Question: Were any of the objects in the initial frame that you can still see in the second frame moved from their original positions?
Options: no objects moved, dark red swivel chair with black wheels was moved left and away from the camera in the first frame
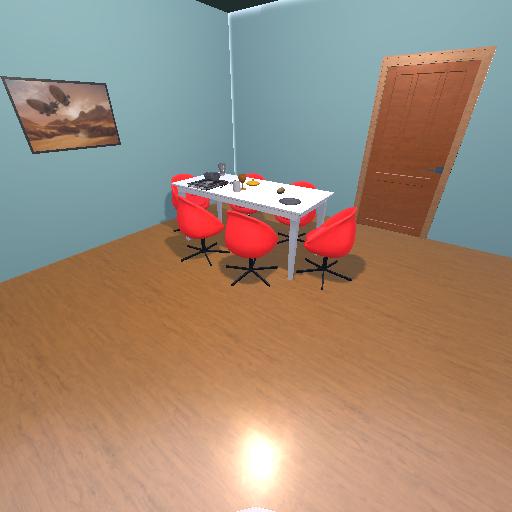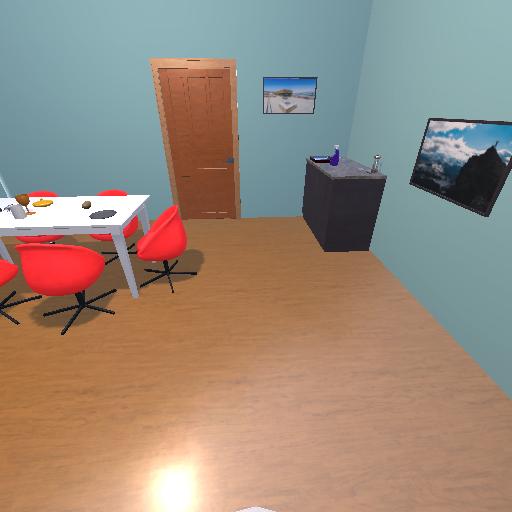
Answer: no objects moved